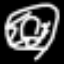
Label: donut